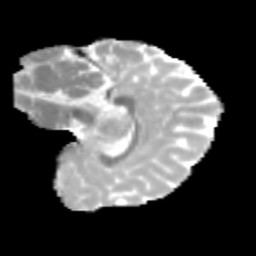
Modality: MD
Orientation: sagittal
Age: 10
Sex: female
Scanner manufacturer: siemens
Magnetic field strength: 3 T
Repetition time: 3.8 s
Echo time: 0.07 s